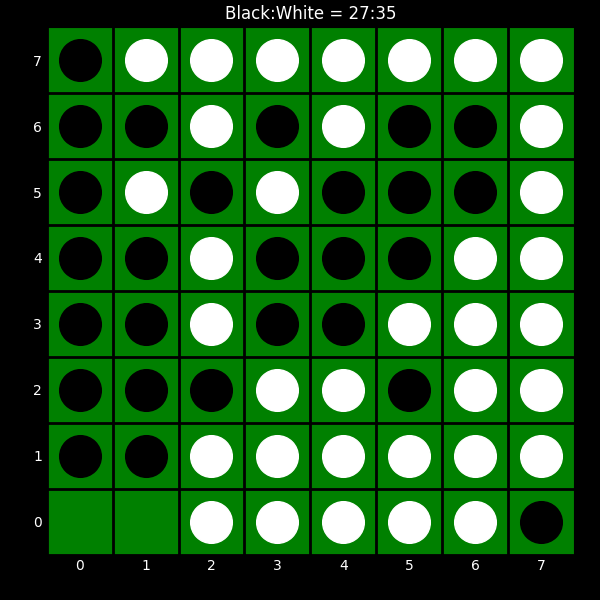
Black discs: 27
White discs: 35